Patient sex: M
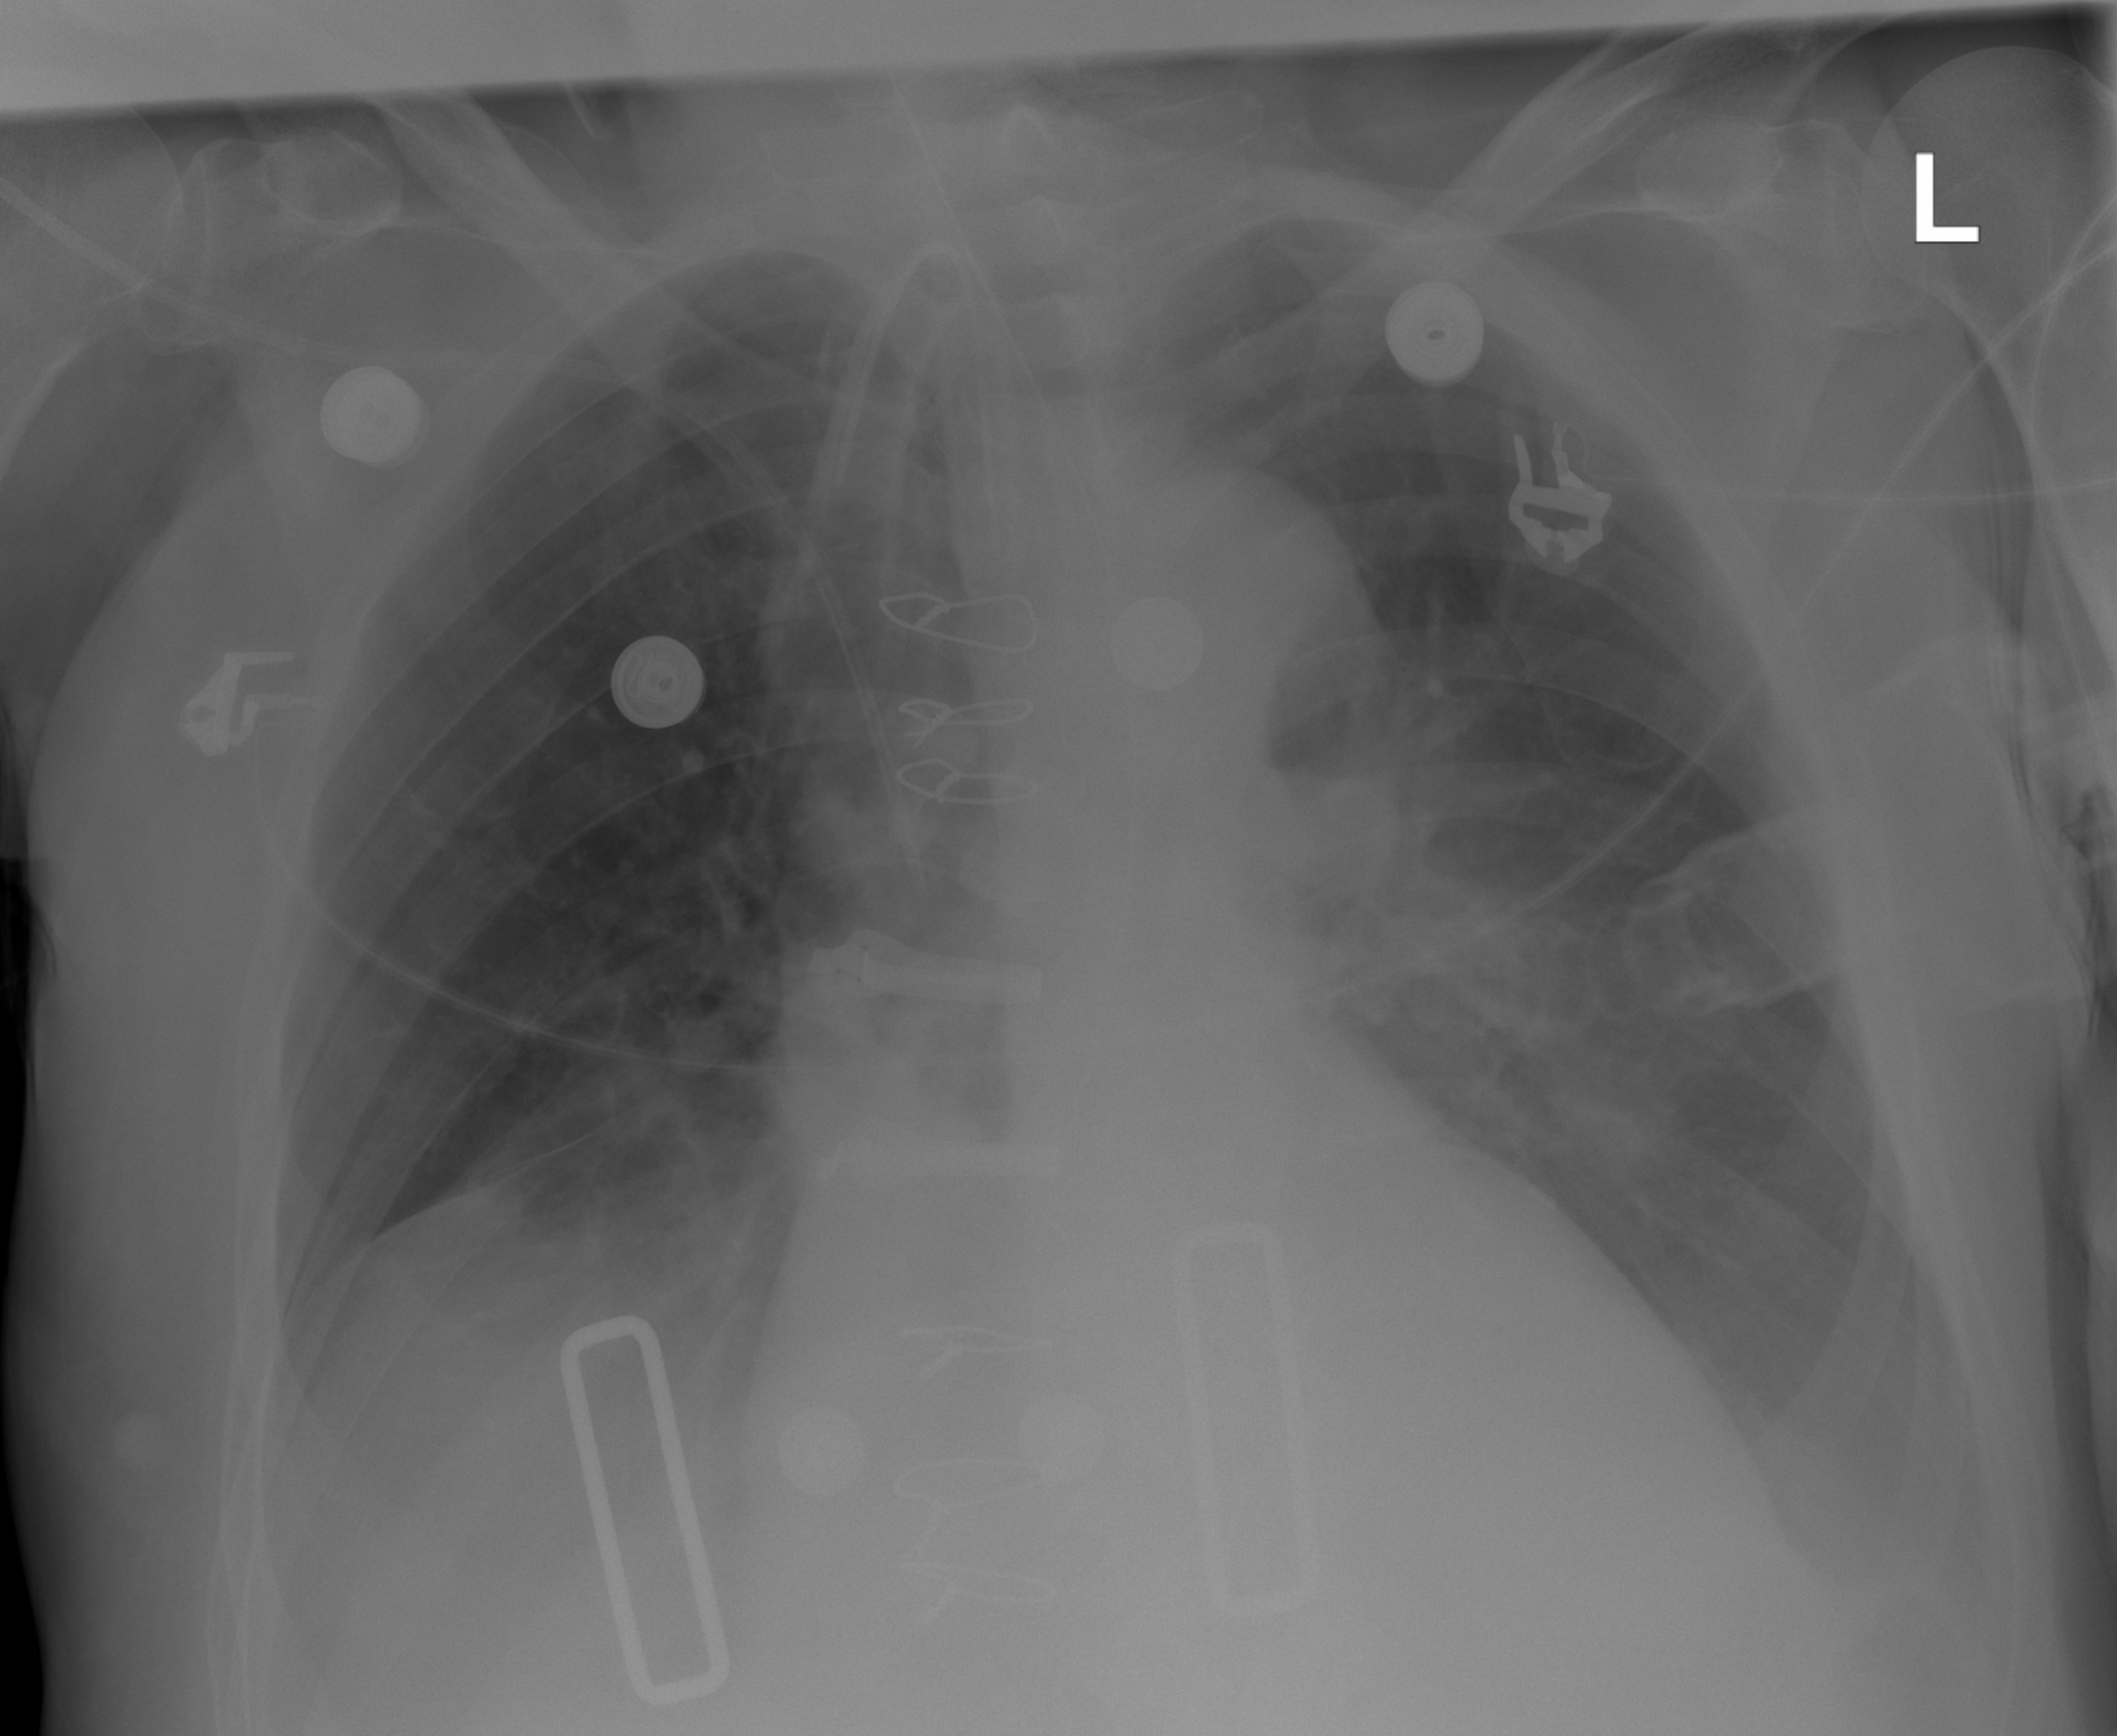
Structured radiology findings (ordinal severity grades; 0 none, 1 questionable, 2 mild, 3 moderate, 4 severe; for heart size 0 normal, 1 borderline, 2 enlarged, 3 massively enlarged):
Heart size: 2
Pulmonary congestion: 1
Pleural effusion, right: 2
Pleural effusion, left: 2
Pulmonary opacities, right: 2
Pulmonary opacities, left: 2
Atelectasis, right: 2
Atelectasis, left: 1